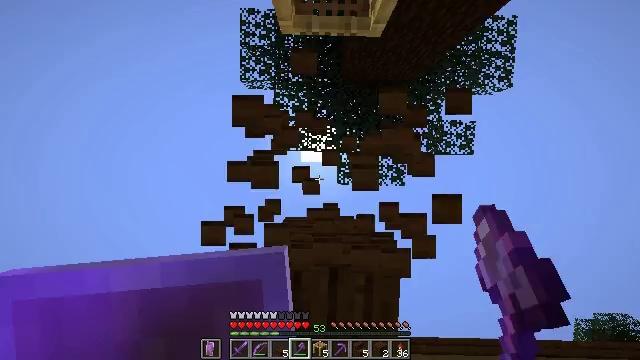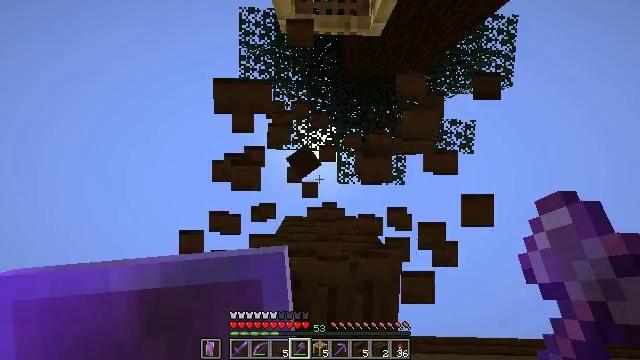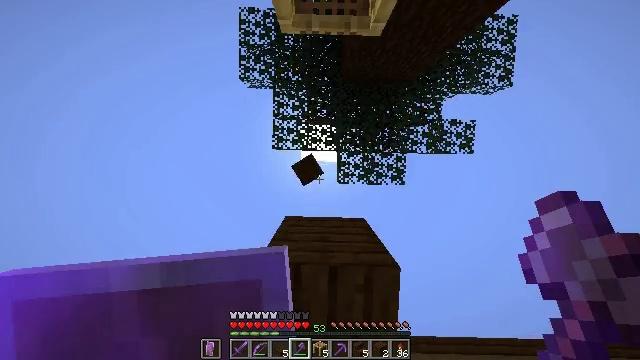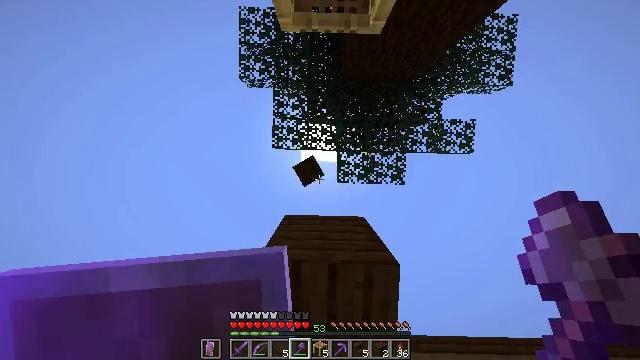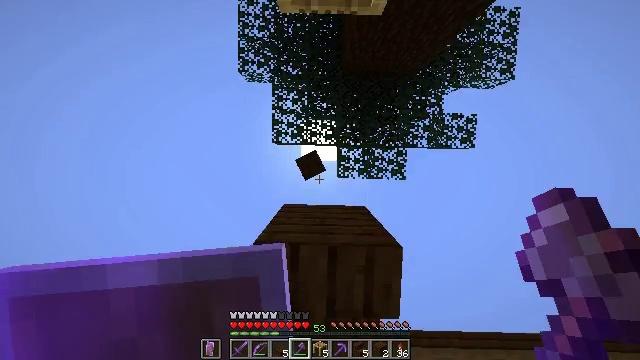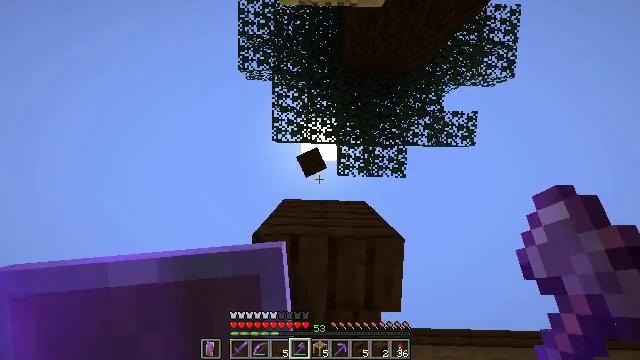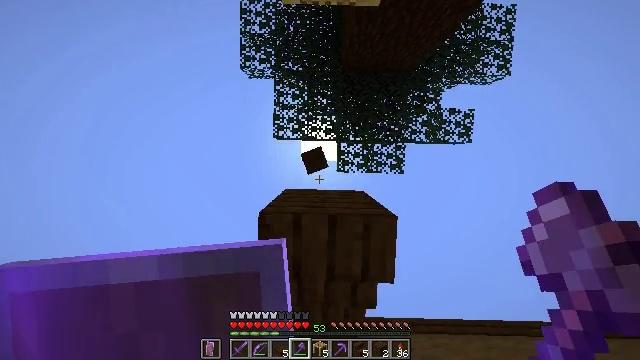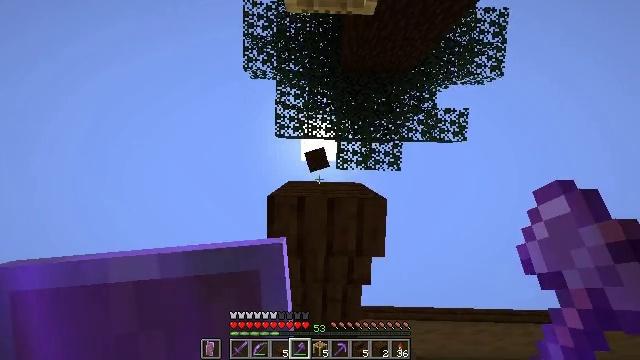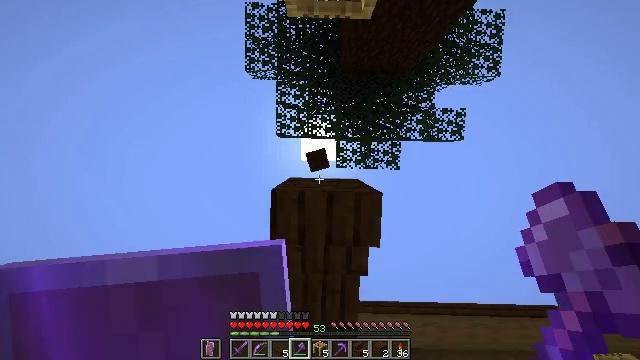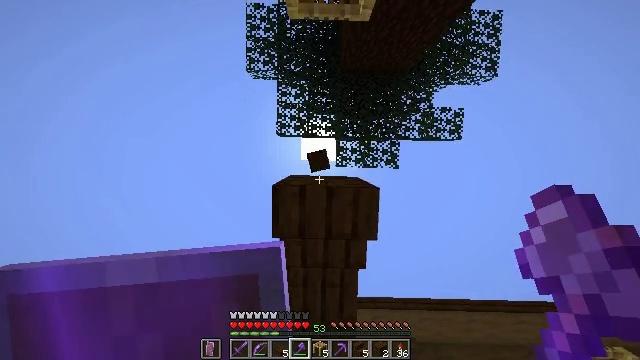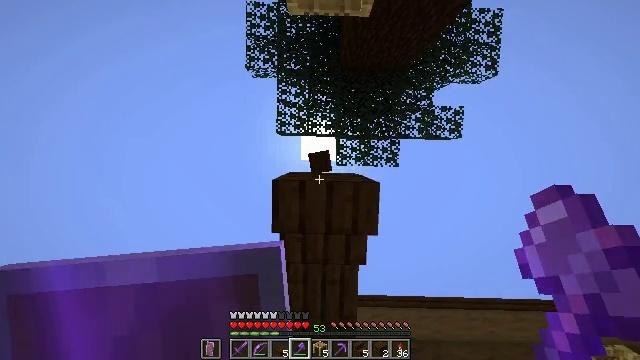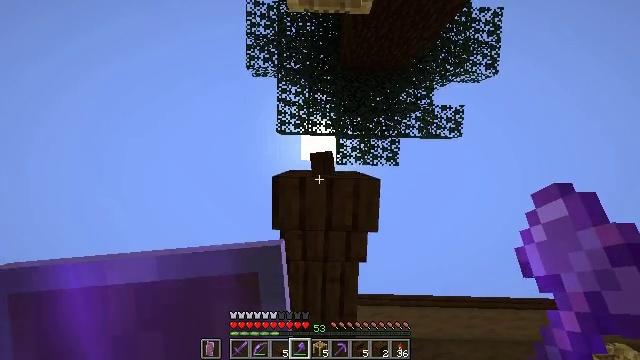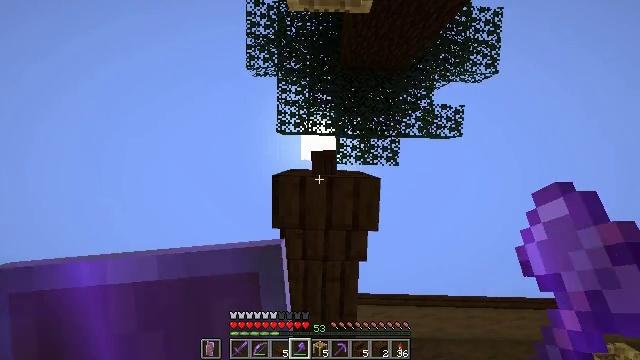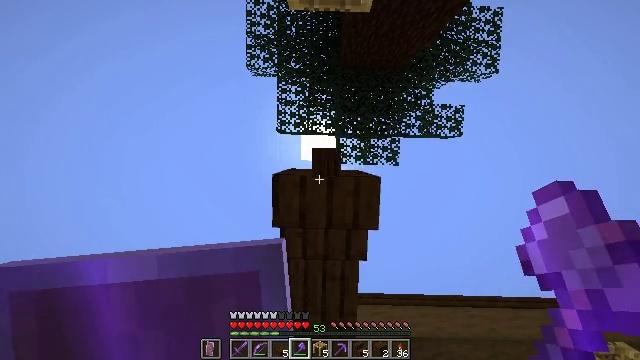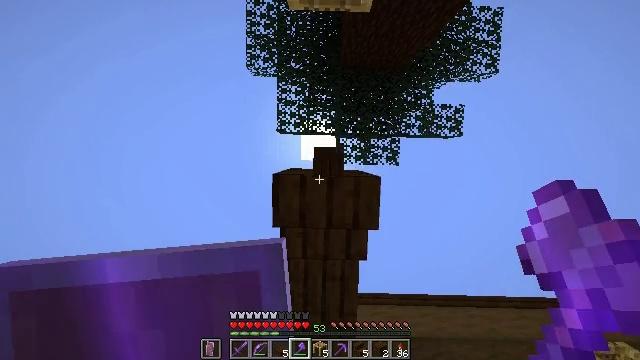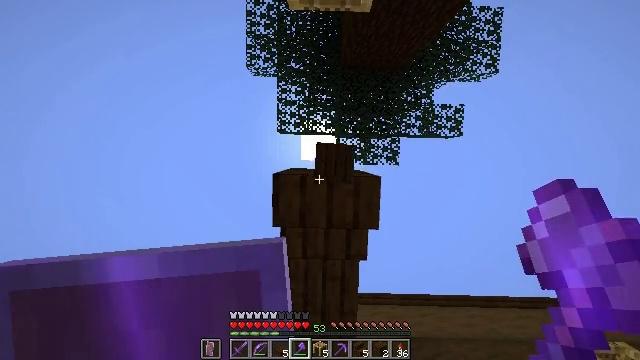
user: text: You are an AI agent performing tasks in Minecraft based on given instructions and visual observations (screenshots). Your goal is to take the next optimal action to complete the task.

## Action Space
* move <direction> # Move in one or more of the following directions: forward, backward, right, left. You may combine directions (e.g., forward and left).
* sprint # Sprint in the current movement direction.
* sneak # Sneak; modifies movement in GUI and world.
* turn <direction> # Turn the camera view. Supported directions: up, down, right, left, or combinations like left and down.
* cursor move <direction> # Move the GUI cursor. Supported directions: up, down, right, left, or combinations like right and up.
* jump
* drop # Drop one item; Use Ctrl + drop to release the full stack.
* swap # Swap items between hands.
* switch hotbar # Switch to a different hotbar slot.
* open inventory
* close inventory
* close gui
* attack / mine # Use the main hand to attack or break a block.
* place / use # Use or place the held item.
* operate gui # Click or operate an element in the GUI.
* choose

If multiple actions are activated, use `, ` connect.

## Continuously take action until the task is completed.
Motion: motion action
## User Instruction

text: Break the dark oak stairs to collect them.
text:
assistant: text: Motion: move forward, sneak
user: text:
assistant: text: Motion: move forward, sneak
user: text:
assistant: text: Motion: move forward
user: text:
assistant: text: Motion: move forward
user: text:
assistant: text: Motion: no_op
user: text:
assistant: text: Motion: no_op
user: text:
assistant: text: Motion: no_op
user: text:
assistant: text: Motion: no_op
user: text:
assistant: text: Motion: no_op
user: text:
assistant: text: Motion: no_op
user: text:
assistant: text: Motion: no_op
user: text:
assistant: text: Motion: no_op
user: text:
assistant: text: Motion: no_op
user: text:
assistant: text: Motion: no_op
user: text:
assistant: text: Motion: no_op
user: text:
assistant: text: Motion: no_op
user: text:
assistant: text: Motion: no_op
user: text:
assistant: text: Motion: no_op
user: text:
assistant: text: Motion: no_op
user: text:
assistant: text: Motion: no_op
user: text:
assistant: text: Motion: attack / mine
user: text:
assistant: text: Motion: attack / mine
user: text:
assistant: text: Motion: attack / mine
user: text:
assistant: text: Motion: attack / mine
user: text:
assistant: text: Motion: attack / mine
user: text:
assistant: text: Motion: attack / mine
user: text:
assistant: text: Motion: attack / mine
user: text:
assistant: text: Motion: move forward, attack / mine
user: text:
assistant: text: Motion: move forward, attack / mine
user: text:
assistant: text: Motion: move forward